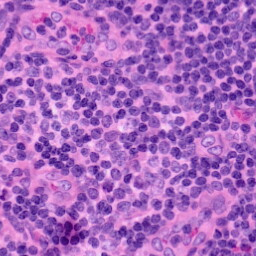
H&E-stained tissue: LymphNode